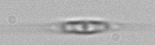
Label: Cylindrotheca